Question: There is no IDatabase interface (which is a mystery as I though Microsoft P&P would be more on the ball about testability benefits of exposing such an interface).
I have a Repository class which used EntLib 5 Data Access Application Block.
I am retro fitting unit tests into this class and need to mock out the dependency on the Database object. This class is passed the Database via its constructor and uses a Database object to perform operations on the Db.
I use the following to resolve an instance of the Database to be passed to my Repository:
'''
Container.RegisterType<IFooRepository, FooRepository>(
new InjectionConstructor(
EnterpriseLibraryContainer.Current.GetInstance<Database>("FooDbConnStr")
)
);
'''
I have tried using Moq to create a dynamic mock of the Database type, but this has proved tricky as Database requires a connection string and a DbProviderFactory in its constructor. Maybe if there was such a thing as a .
This is the form that the unit test is taking:

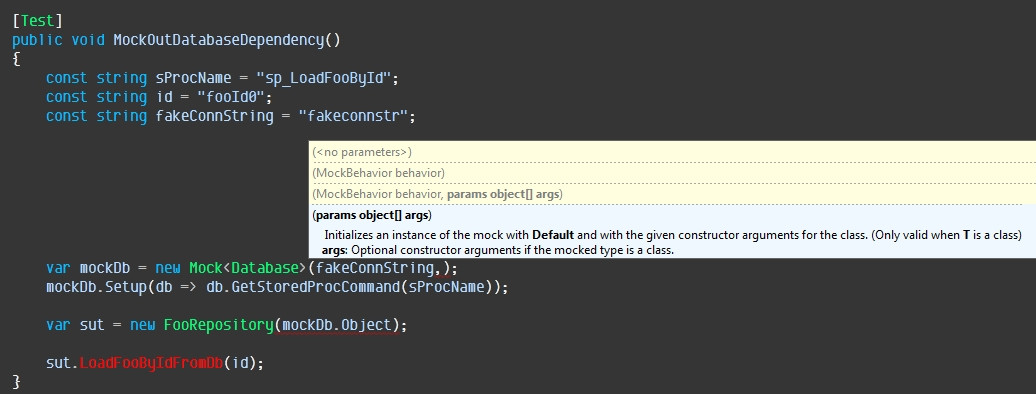
Answer: I used FakeItEasy <URL>.
I created a mock of SqlDatabase (inherits from Database with a friendlier constructor) passed it to the FooRepostory, called the function under test and asserted expected calls that were made to the Database.
'''
[Test]
public void FooRepo_CallsCorrectSPOnDatabase()
{
var mockDb = A.Fake<SqlDatabase>(x => x.WithArgumentsForConstructor(new object[] { "fakeconnStr" }));
var sut = new FooRepository(mockDb);
sut.LoadFoosById(1);
A.CallTo(() => mockDb.GetStoredProcCommand(Db.SProcs.GetFoosById)).MustHaveHappened(Repeated.Once);
}
'''